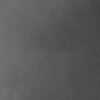
Label: dusty